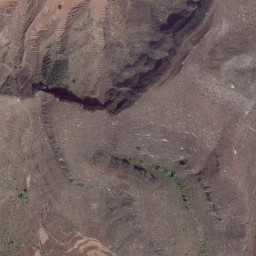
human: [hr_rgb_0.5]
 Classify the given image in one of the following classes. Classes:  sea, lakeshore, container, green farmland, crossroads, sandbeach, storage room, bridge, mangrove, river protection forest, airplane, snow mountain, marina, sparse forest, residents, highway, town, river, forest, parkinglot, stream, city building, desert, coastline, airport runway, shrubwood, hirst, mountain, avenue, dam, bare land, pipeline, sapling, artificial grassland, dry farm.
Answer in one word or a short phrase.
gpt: mountain